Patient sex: M
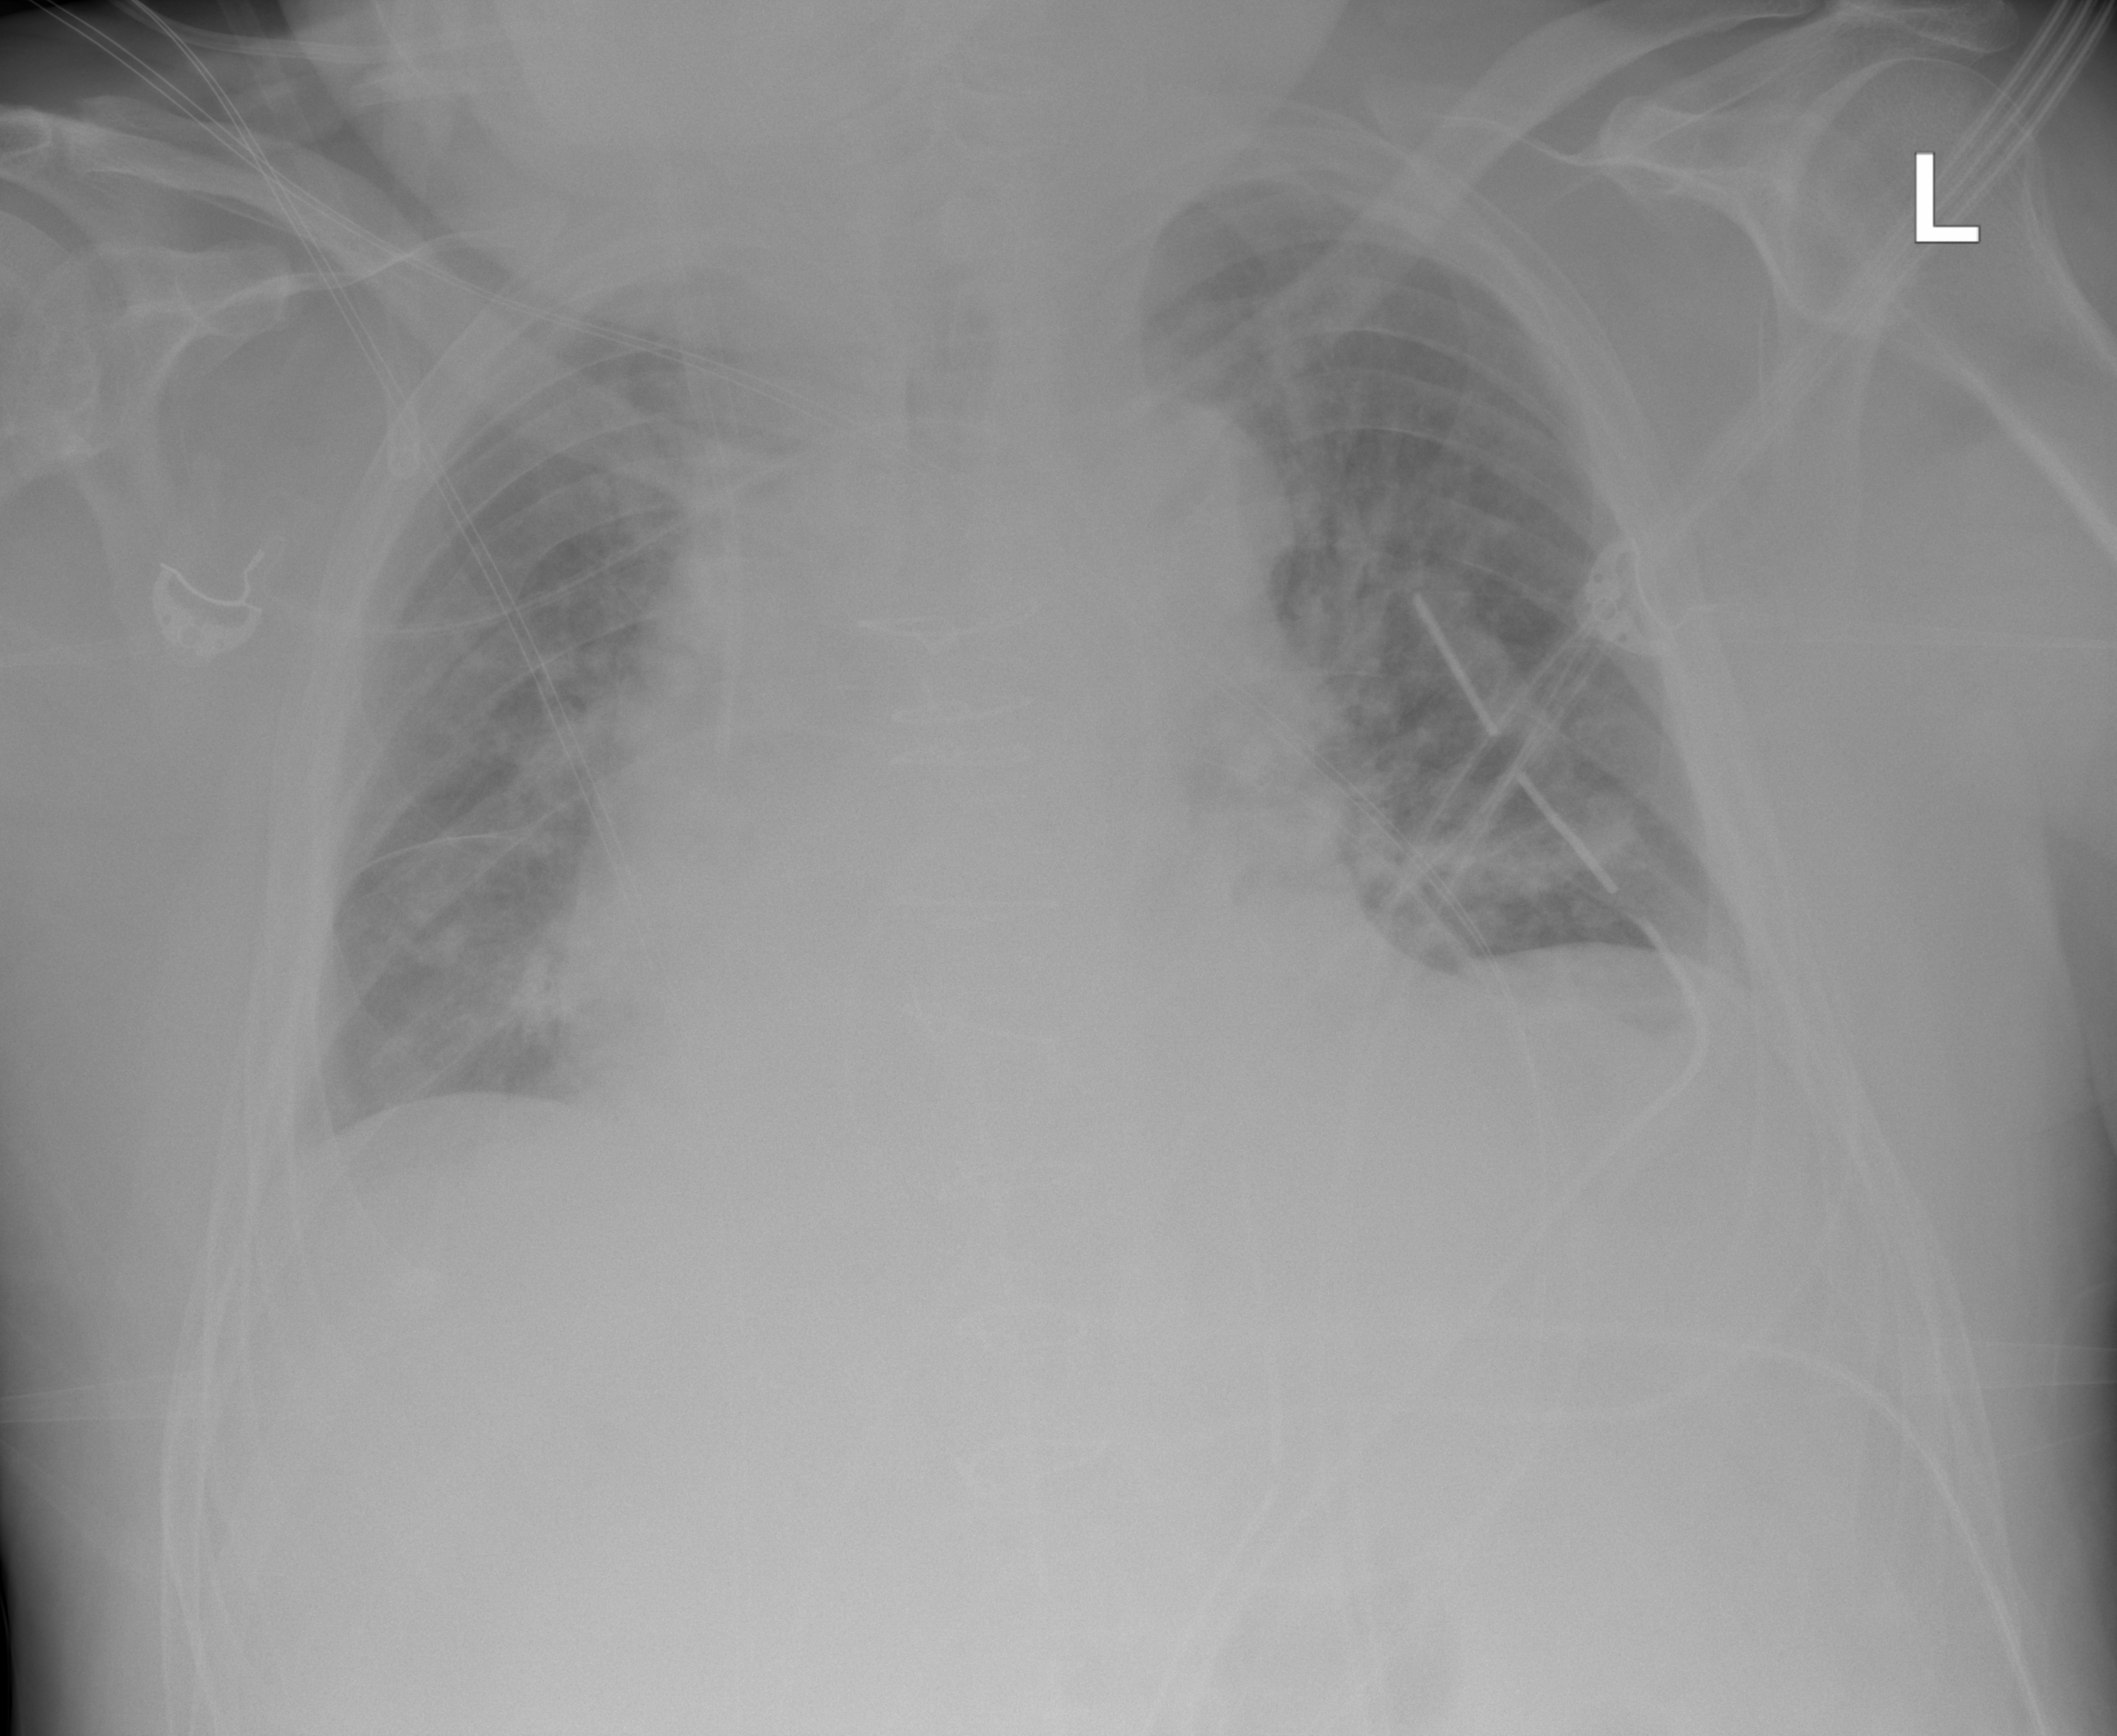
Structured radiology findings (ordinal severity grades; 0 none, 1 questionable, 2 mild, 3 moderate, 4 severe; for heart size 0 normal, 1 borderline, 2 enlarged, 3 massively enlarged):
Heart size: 2
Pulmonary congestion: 2
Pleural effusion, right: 0
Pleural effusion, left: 0
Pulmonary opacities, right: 0
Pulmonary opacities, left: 0
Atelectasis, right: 0
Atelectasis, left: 0